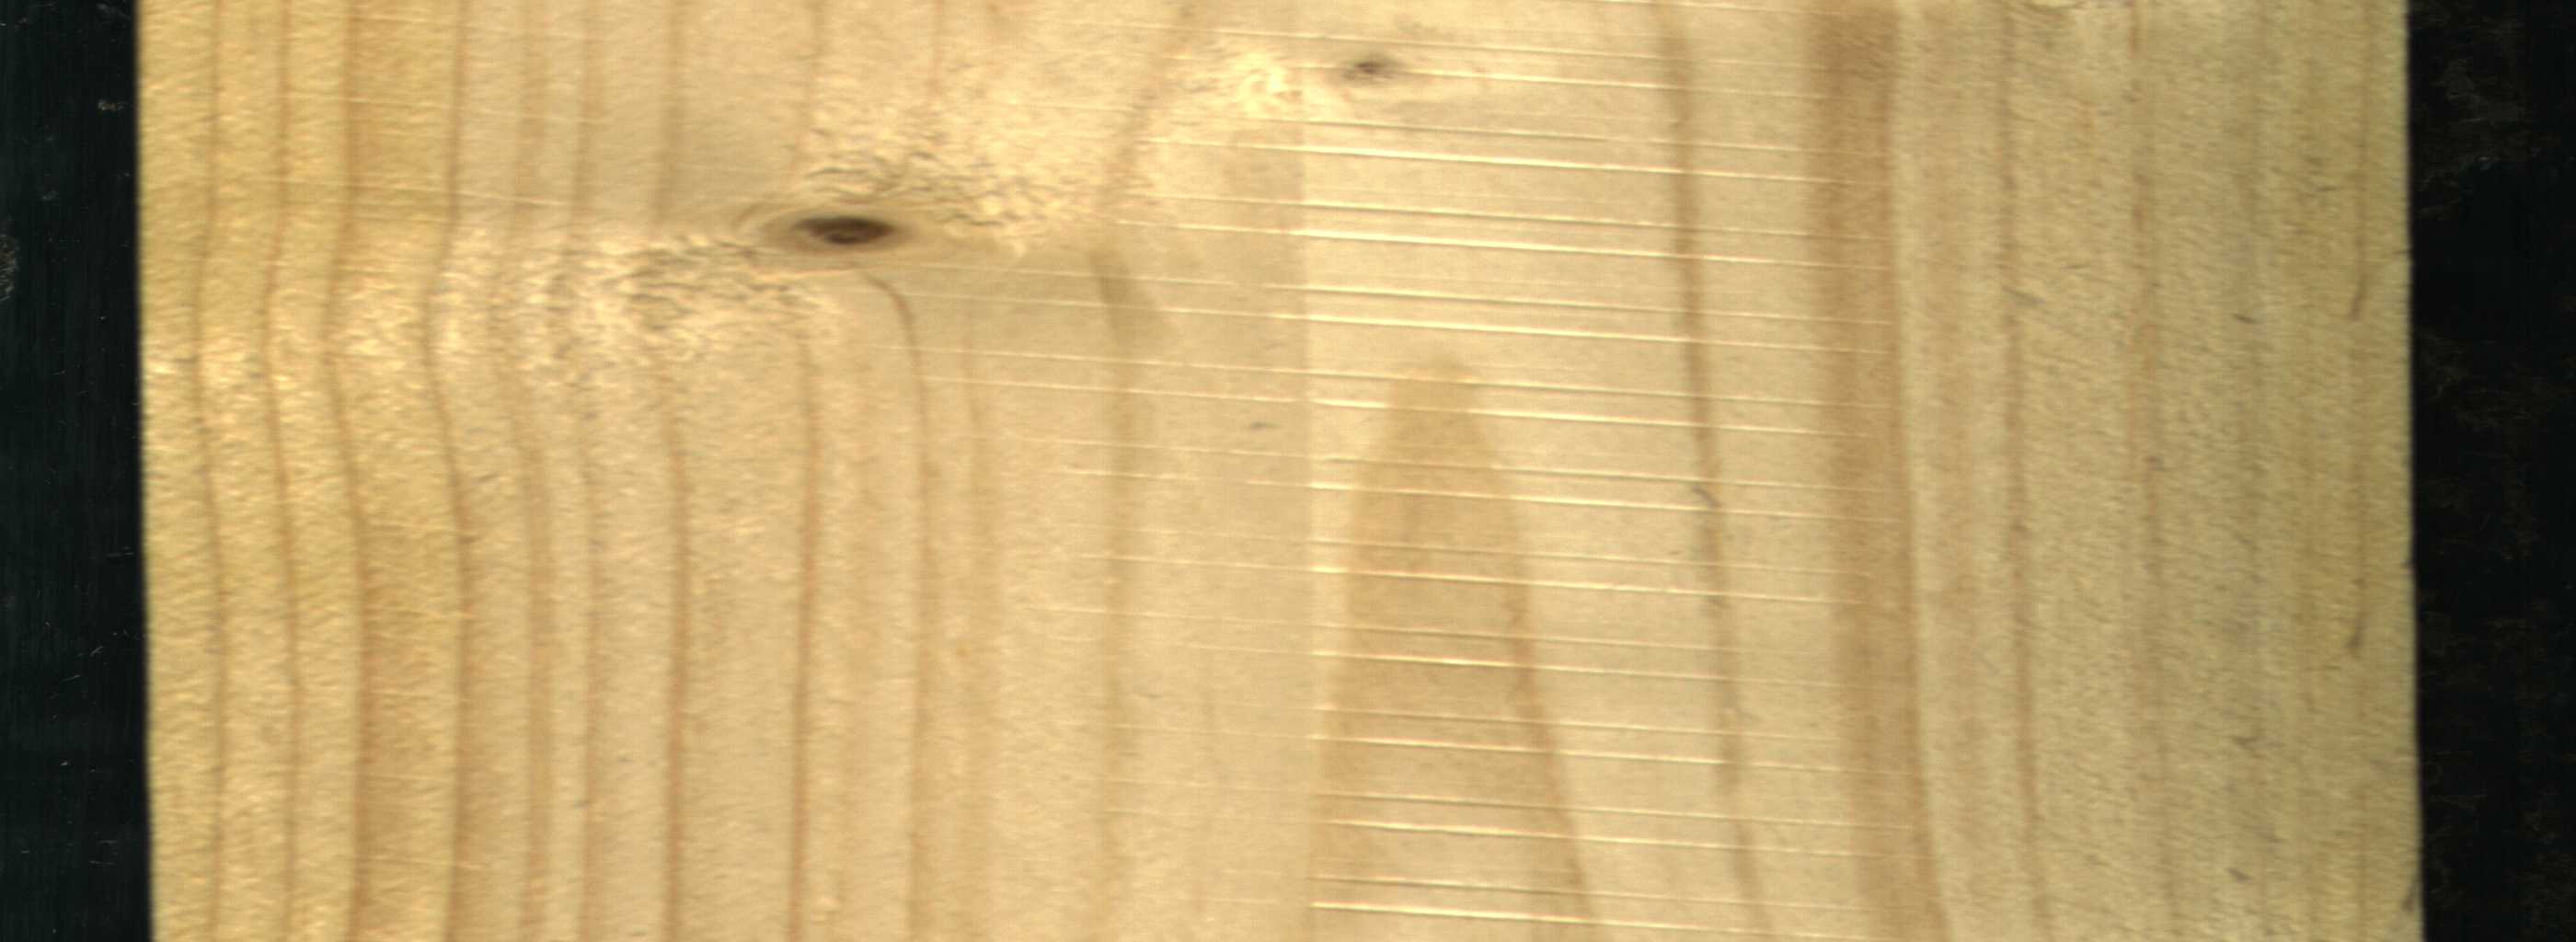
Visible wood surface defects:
Live_Knot
Live_Knot